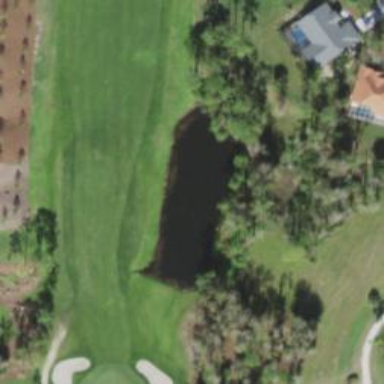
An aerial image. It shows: Picturesque scene of golf course with lateral water hazard.